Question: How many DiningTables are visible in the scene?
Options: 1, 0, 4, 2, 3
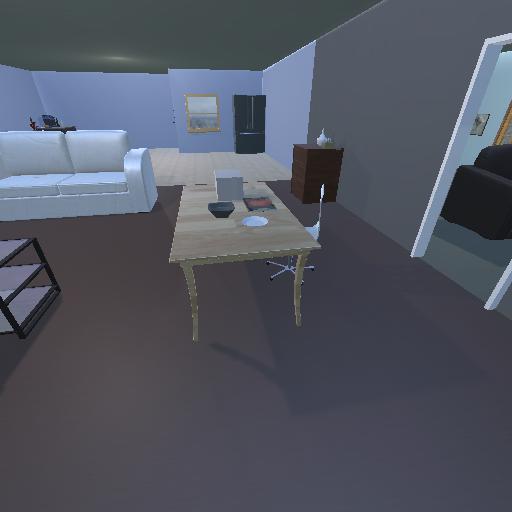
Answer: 1